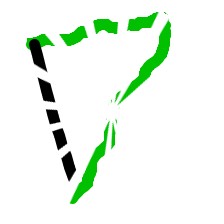
Shape: triangle